Field crop: maize
Growth stage: 2
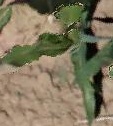
Species: maize